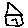
Label: house